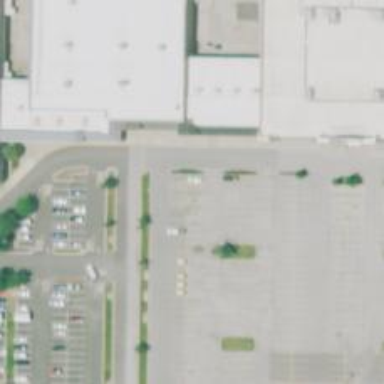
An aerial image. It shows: Parking space.